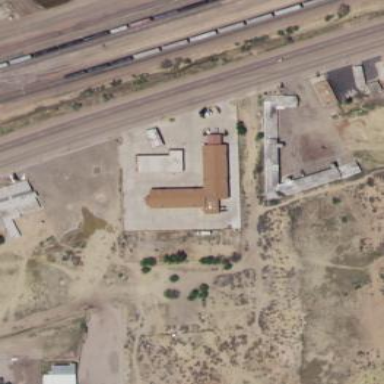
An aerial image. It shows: Motel that caters to tourists.